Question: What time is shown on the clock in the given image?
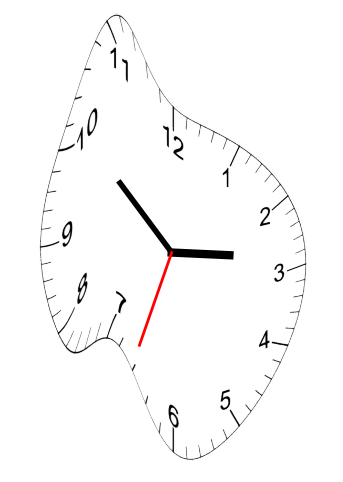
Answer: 02:51:33